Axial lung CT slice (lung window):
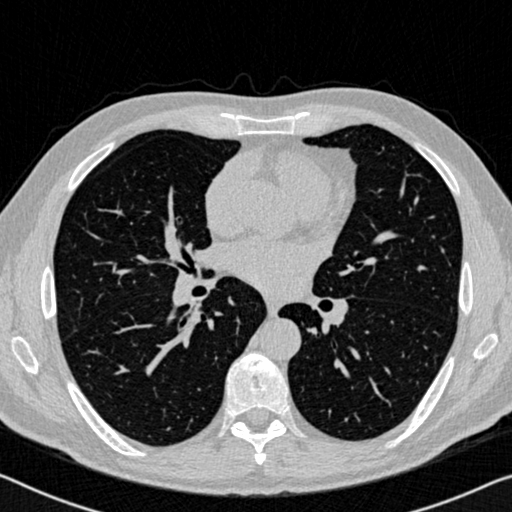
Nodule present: no